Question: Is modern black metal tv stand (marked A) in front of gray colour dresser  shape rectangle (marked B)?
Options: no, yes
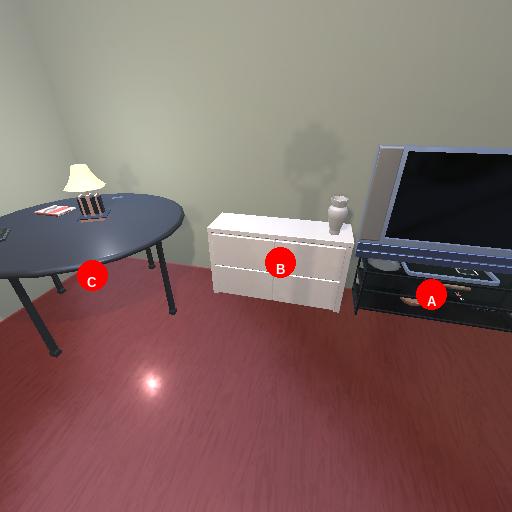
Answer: no